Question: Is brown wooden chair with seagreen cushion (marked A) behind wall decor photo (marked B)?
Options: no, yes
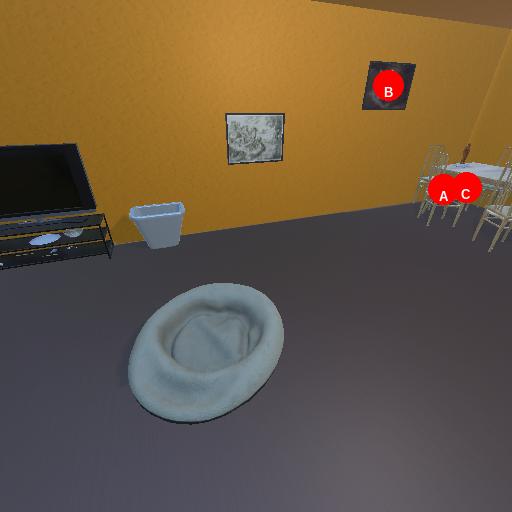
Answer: no